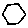
Label: hexagon